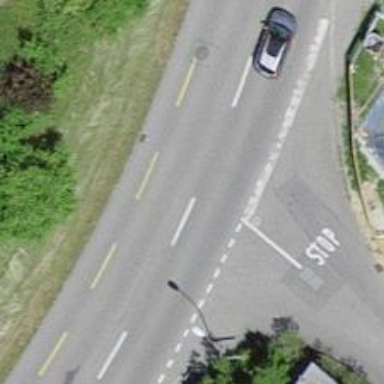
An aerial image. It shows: Primary highway with dedicated cycle lane on the left side.